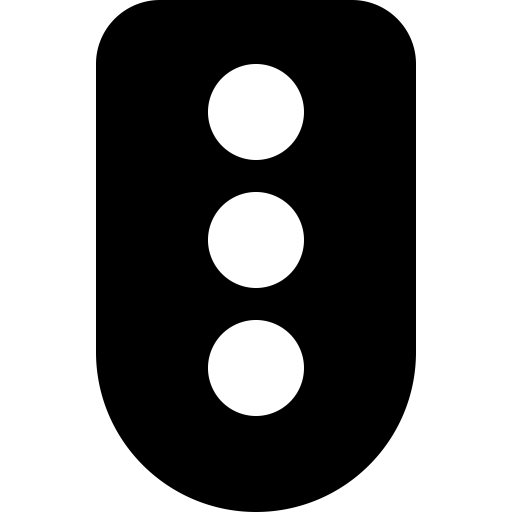
Tags: icon, FontAwesome, fa-icon, solid, traffic, light